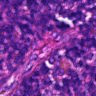
Metastatic tissue present: no